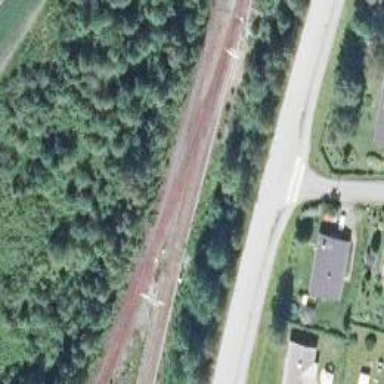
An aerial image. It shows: Continuous rail track.